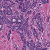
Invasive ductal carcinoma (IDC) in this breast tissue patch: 1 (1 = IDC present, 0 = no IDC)